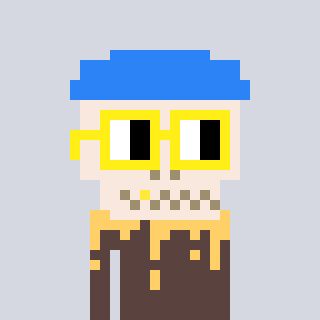
a pixel art character with square yellow glasses, a skeleton-hat-shaped head and a darkbrown-colored body on a cool background